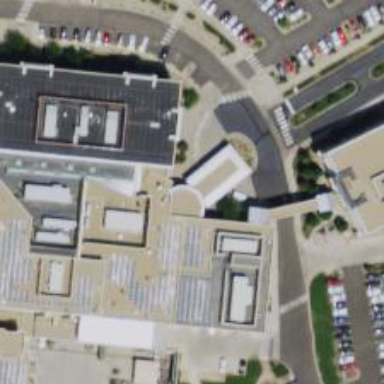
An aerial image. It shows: Entrance designated for emergency wards.